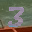
Label: 3